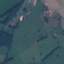
Land use / land cover class: Pasture